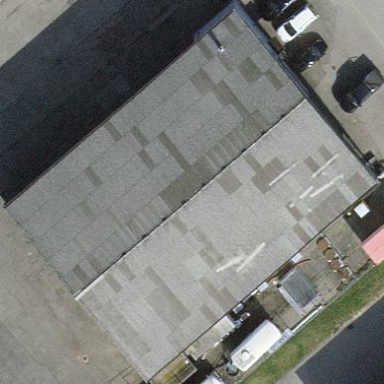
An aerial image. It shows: Warehouse building.